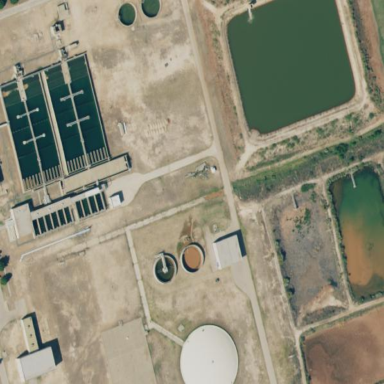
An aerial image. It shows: View of wastewater plant.